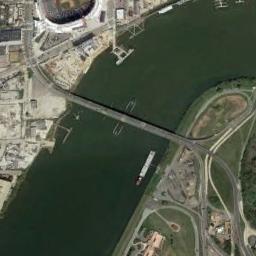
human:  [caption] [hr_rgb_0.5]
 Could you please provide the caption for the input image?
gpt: The two bridges intersect on the river bank .

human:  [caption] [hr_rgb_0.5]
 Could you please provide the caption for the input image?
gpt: There is a bridge over the river between the overpass and many buildings .

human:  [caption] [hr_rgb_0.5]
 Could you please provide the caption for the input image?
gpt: A bridge built on a dark green river and some buildings on both sides of the river .

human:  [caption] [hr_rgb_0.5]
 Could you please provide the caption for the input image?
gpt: A bridge connects the land on both sides of the turquoise water  The two ends of the bridge are connected by a circular interchange  There are many buildings and roads on the land .

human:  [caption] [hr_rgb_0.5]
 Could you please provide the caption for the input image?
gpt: There is a boat under the bridge .